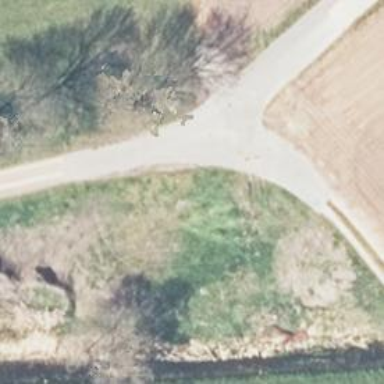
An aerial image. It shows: Asphalt cycleway.